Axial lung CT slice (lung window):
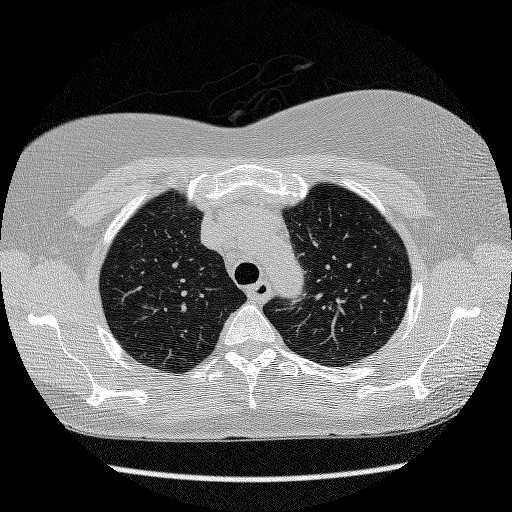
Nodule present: no